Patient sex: M
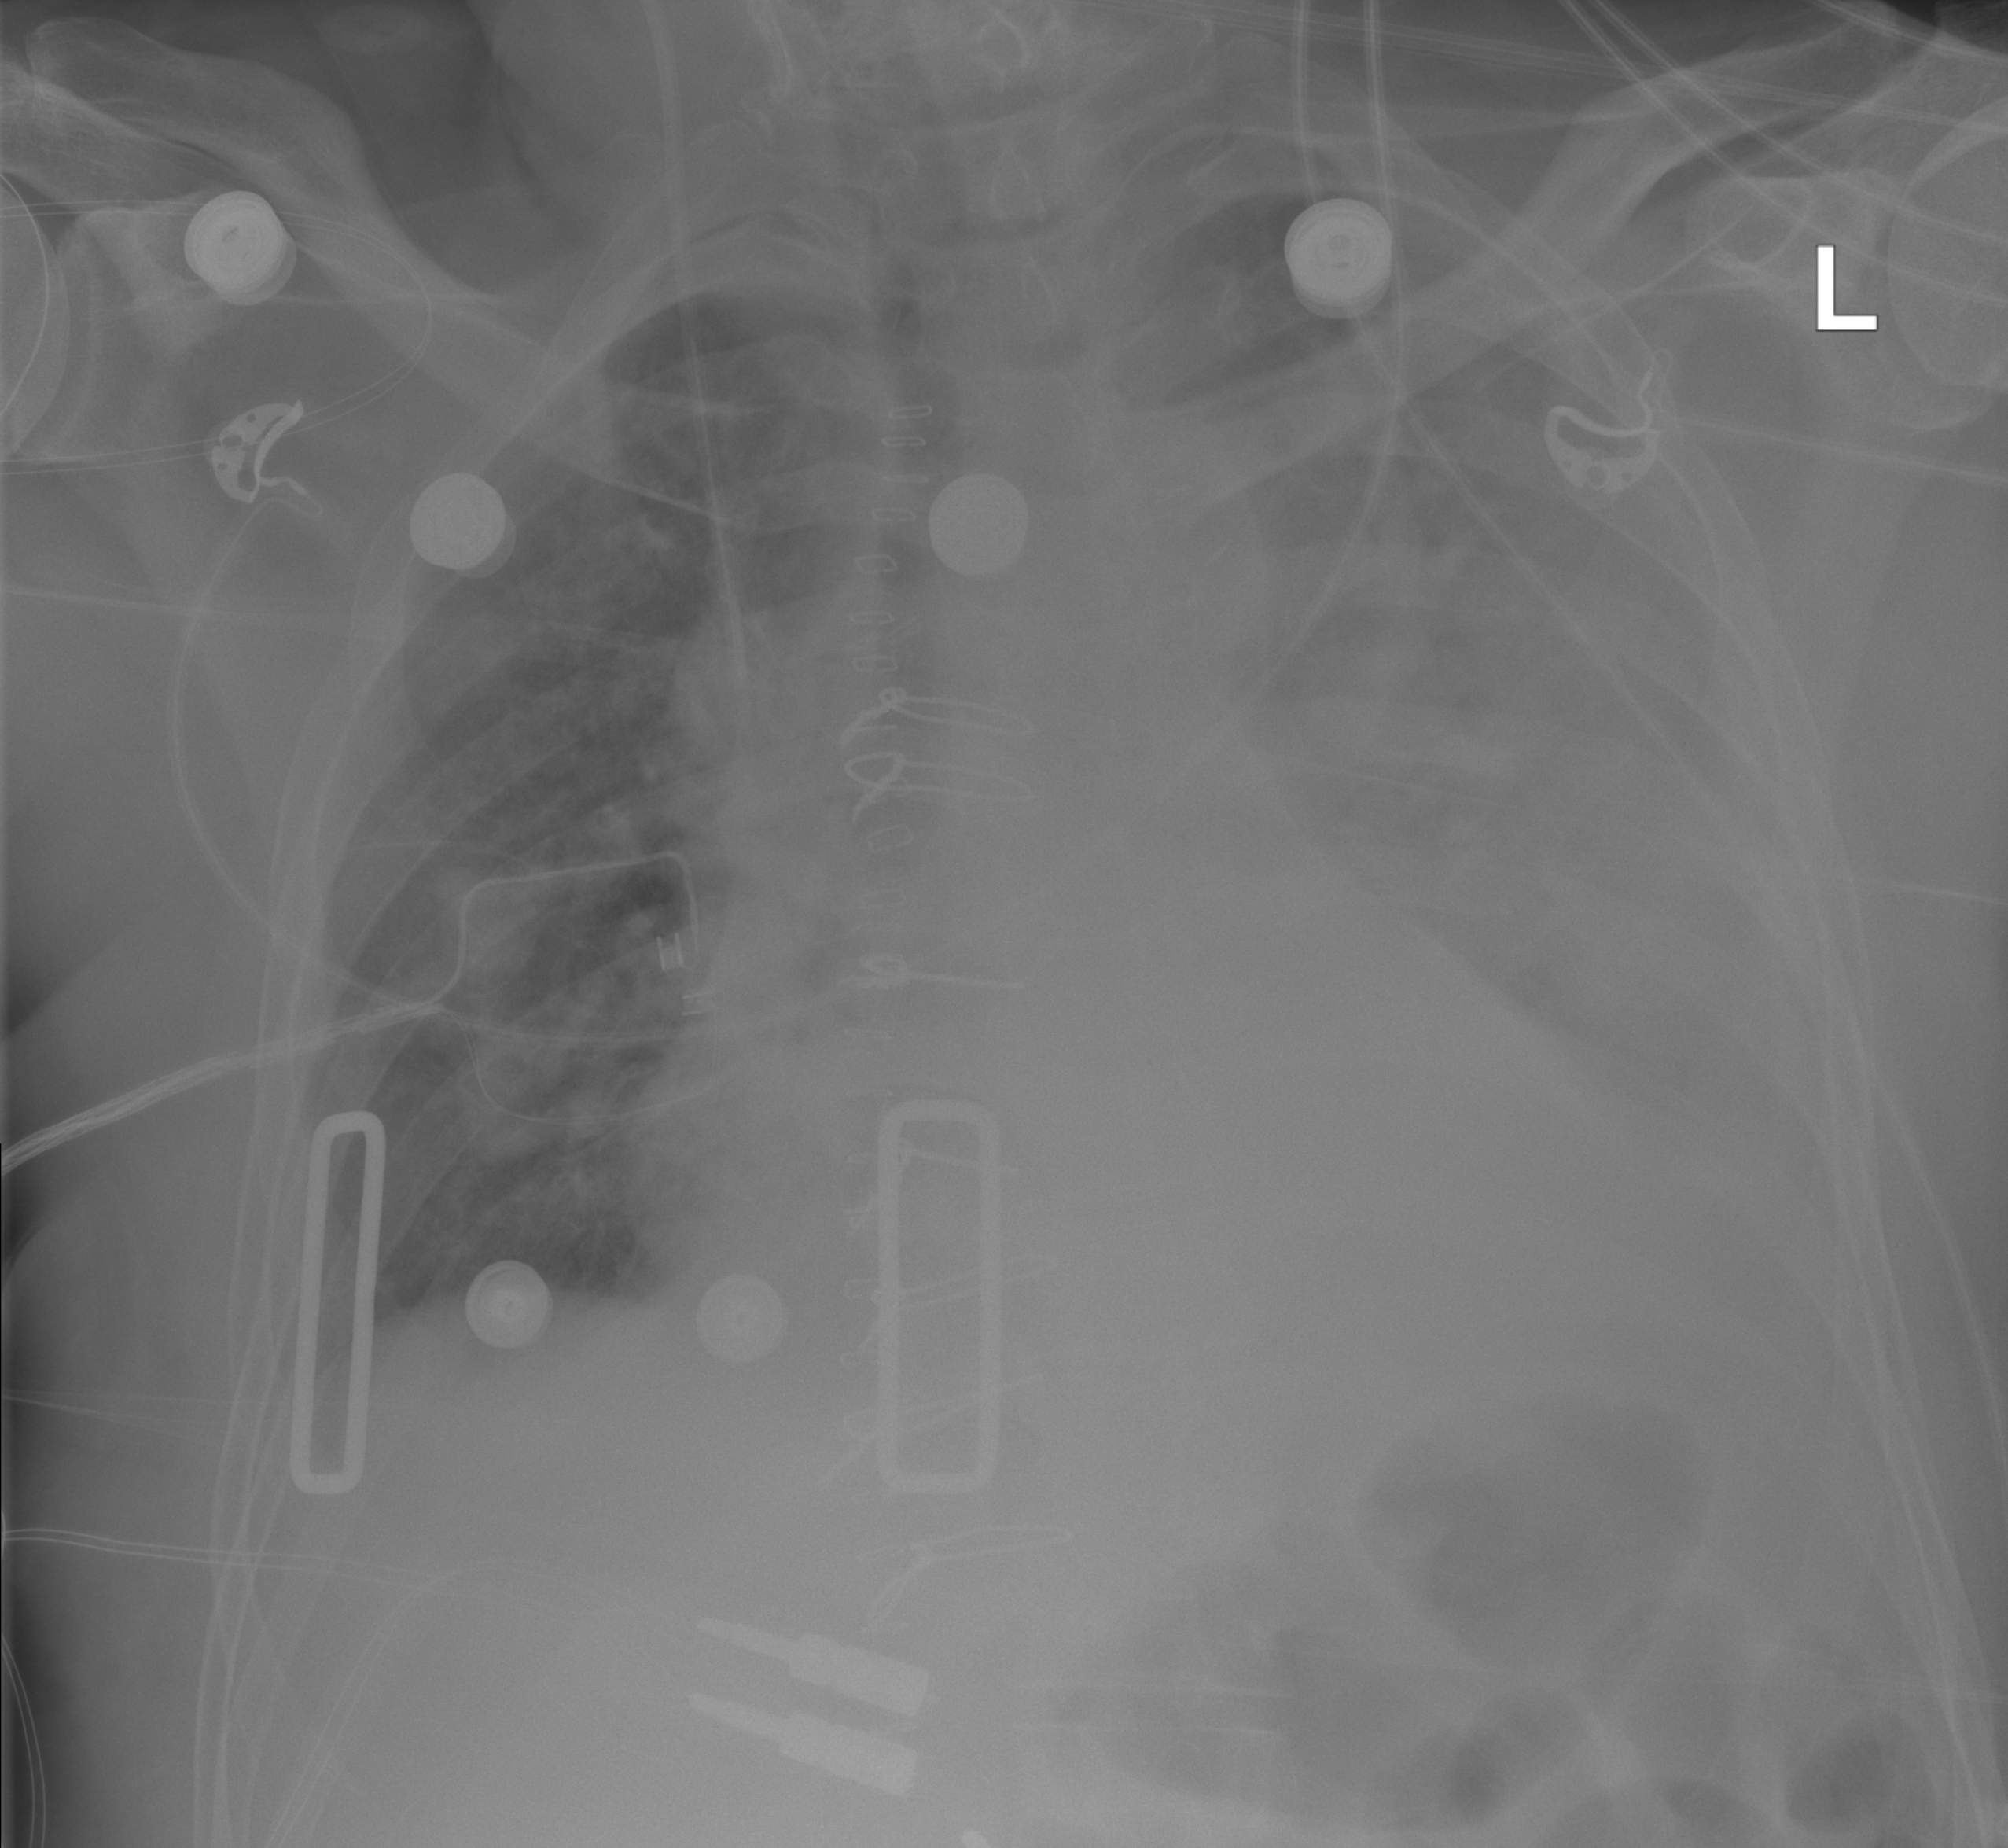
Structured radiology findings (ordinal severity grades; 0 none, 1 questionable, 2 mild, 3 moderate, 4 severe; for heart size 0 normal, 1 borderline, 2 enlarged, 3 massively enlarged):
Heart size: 2
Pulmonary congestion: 2
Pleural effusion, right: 2
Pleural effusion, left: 3
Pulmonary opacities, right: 0
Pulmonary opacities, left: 2
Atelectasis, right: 2
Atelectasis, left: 3